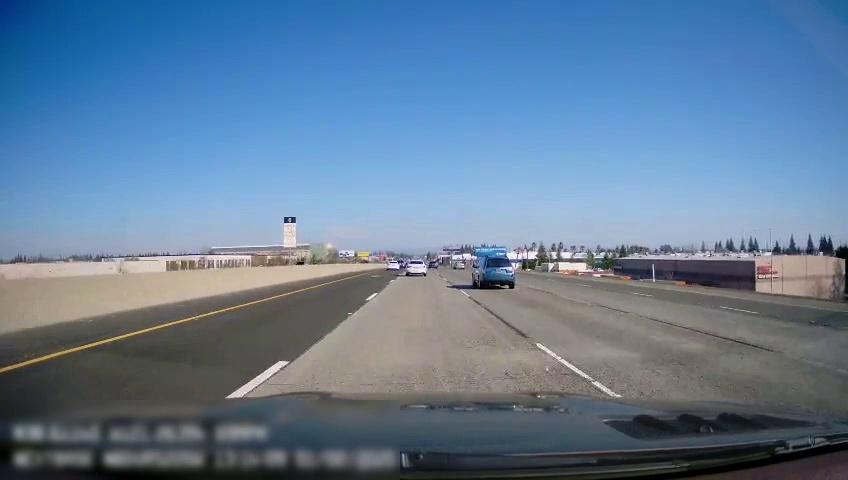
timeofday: Day
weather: Sunny
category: Drivable Space
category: Vehicles | Car
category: Vehicles | SUV
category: Vehicles | Car
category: Vehicles | Car
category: Vehicles | Car
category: Lanes | Alternate Lane
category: Lanes | Alternate Lane
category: Lanes | Current Lane
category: Lanes | Current Lane
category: Lanes | Alternate Lane
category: Traffic | Signs